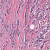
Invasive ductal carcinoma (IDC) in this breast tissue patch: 1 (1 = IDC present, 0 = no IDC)